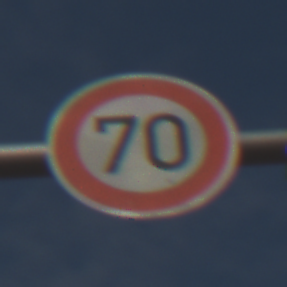
Verkehrszeichen: Geschwindigkeit70
Umgebung: Outdoor, Suburban
Tageszeit: Midday
Wetter: PartlyCloudy
Licht: Natural
Jahreszeit: NotSpecified
Kontrast: HighContrast